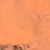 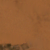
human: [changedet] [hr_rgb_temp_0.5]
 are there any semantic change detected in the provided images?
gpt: The area appears the same.